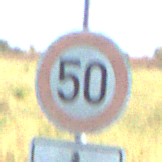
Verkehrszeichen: Geschwindigkeit50
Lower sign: HinweisDurchSinnbild18
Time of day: MorningAfternoon
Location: Outdoor (Nature)
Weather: Clear
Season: Autumn
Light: Natural